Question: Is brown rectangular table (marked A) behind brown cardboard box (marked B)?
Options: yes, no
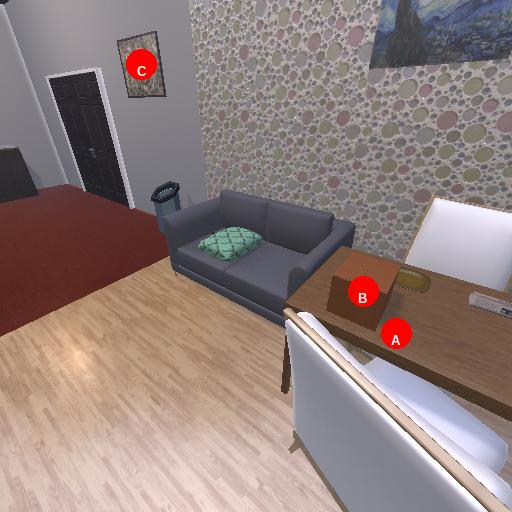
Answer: yes